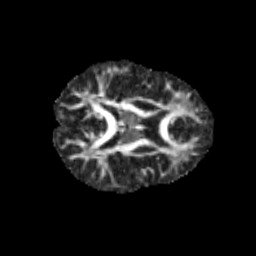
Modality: FA
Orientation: axial
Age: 13
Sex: male
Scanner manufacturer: siemens
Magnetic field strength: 3 T
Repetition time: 3.8 s
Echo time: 0.07 s